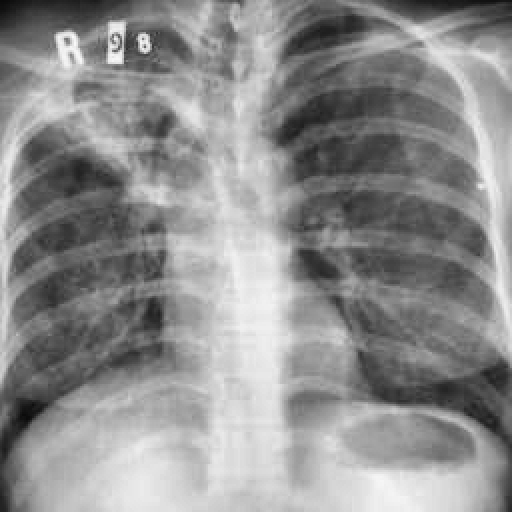
Finding: TUBERCULOSIS